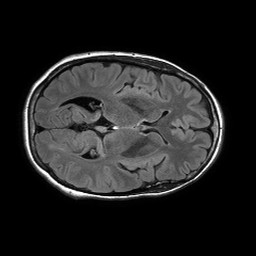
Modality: FLAIR
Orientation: axial
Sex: female
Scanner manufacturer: philips
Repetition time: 11 s
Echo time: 0.125 s